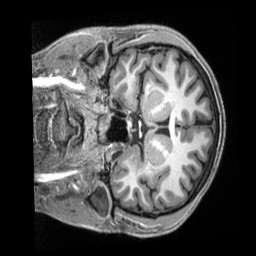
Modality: T1w
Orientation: coronal
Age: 24
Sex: male
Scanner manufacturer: siemens
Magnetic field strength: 3 T
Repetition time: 2.3 s
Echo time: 0.00229 s